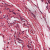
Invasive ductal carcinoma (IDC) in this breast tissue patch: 0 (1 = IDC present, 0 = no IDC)